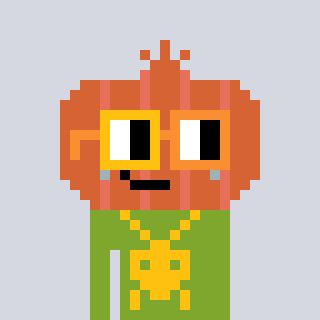
a pixel art character with square yellow and orange glasses, a onion-shaped head and a slimegreen-colored body on a cool background